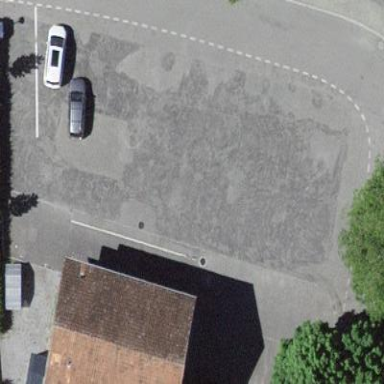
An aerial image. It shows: Parking area with asphalt surface.